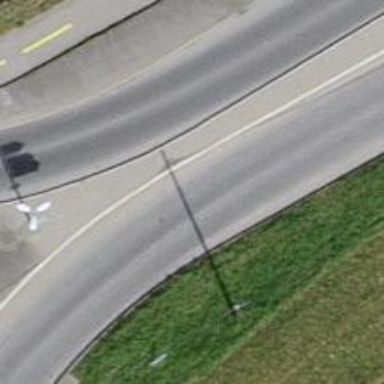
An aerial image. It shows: Secondary road with asphalt surface and no sidewalk.